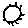
Label: sun